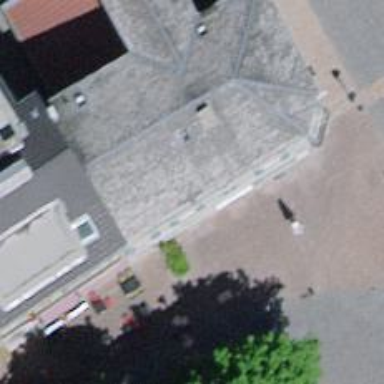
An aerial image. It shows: Restaurant.